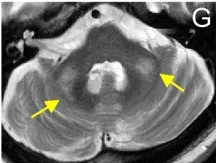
In vivo and postmortem MRI showing white matter lesions, brain atrophy, and enlarged ventricles. The MCP sign (arrows) on T2 scans acquired in 2016.
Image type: radiology (mri)